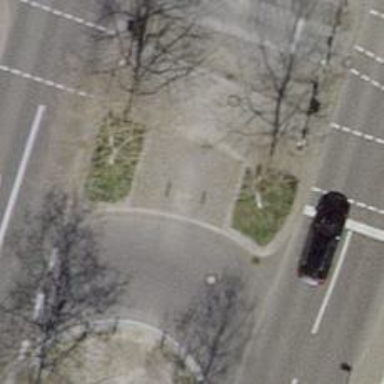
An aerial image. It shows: Bollard.